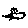
Label: bird